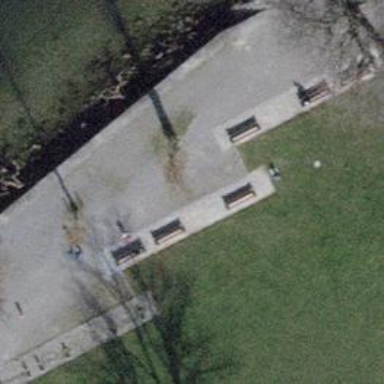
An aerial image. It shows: Bench.